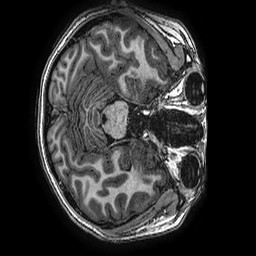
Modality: T1w
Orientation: axial
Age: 15
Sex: female
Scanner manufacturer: ge
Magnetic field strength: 3 T
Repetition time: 0.00766 s
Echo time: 0.003476 s